Question: Image of the problem:

Codepen example of the problem: <URL>
The image itself does not have any style applied to it.
'''
.img{} (obligated to show at least one line of code here, stackoverflow rules)
'''
What I want is the image to always be next to the text, never below it.
EDIT: Forgot to mention that it's not possible to move the image into the comment div because it's a Java project and I'm only doing front-end..
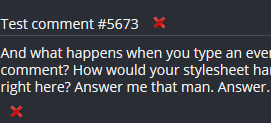
Answer: Put the image inside the comment-class, and put 'float:right' on it:
HTML
'''
<div class="comment"><img class="theimage" width="13" border="0" src="http://i.imgur.com/KbsrwhT.png">
Long comment Long comment Long comment Long comment Long comment Long comment Long comment Long comment Long comment Long comment
</div>
'''
CSS
'''
.theimage{
float:right;
}
'''
See codepen: <URL>